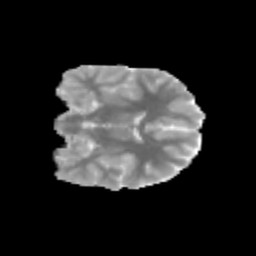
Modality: MD
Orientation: coronal
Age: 14
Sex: female
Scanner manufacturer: siemens
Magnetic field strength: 3 T
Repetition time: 3.8 s
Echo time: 0.07 s